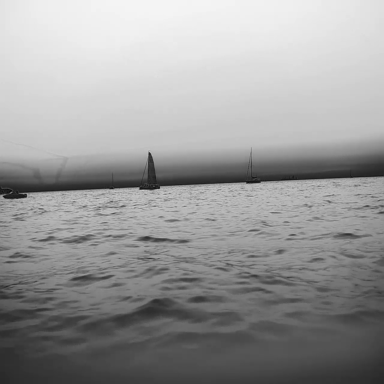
There are four objects shown in the infrared image, including a canoe, and three sailboats.